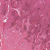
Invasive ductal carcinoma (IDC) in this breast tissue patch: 0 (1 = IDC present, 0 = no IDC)